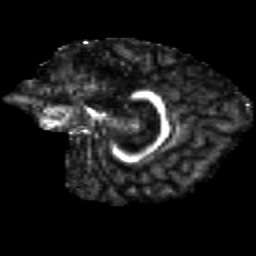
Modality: FA
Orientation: sagittal
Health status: healthy
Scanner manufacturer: siemens
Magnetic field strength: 3 T
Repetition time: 12 s
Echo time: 0.092 s